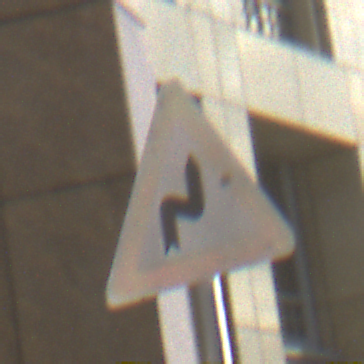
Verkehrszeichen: DoppelkurveRechts
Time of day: MorningAfternoon
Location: Outdoor (Urban)
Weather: PartlyCloudy
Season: NotSpecified
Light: Natural